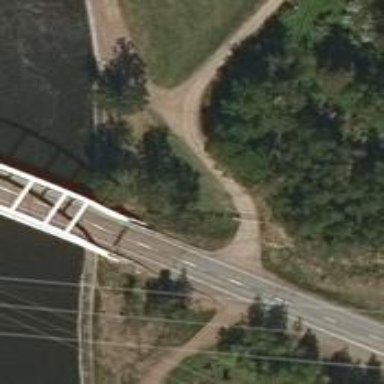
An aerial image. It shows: Secondary road on asphalt bridge with arch structure.